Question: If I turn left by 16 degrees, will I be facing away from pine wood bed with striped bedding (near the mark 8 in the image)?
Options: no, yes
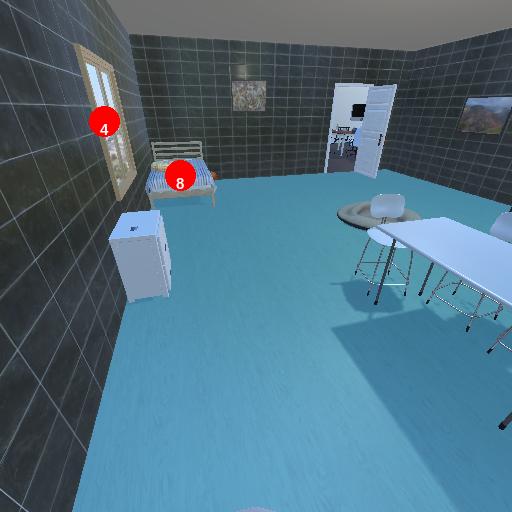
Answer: no